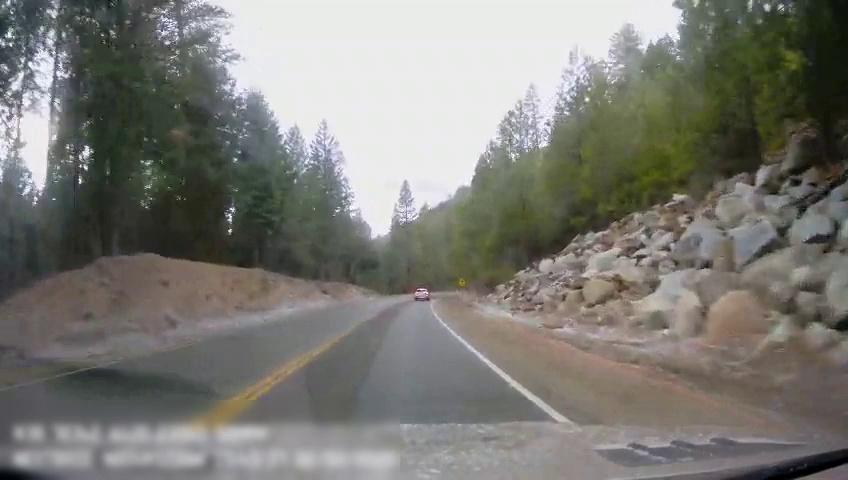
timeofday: Day
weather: Sunny
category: Drivable Space
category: Vehicles | SUV
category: Lanes | Alternate Lane
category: Lanes | Current Lane
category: Lanes | Opposite Lane
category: Lanes | Opposite Lane
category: Traffic | Signs